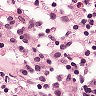
Metastatic tissue present: no